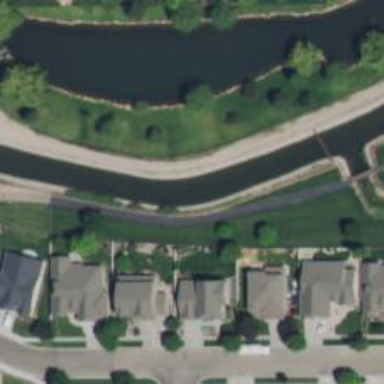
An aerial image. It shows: Canal.